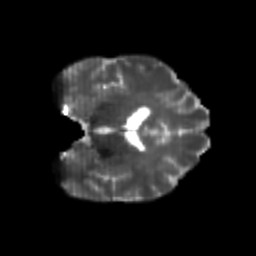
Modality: T2w
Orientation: coronal
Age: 24
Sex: male
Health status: healthy
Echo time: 0.074 s